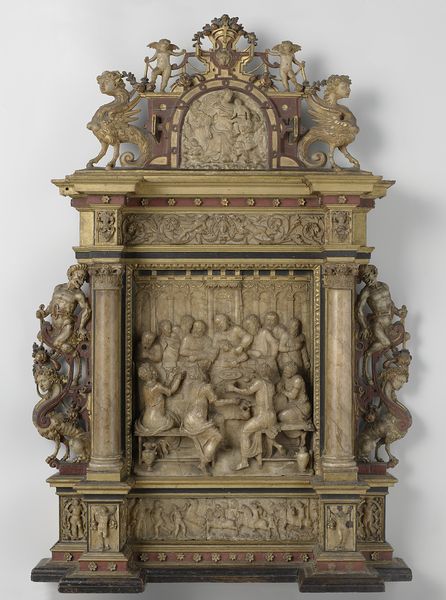
Titel: Huisaltaar met het Laatste Avondmaal, vermoedelijk afkomstig van de Commanderij van Sint Jan te Harderwijk
Standort: Amsterdam
Institution: Rijksmuseum
Schlagwörter: personnes, nu, petite, pillar